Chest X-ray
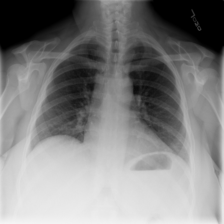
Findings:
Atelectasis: negative
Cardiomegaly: negative
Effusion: negative
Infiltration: negative
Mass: negative
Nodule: negative
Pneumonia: negative
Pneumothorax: negative
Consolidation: negative
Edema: negative
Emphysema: negative
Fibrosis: negative
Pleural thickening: negative
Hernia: negative